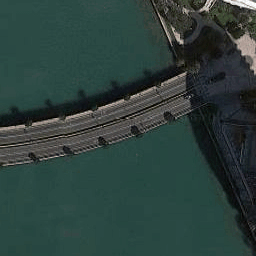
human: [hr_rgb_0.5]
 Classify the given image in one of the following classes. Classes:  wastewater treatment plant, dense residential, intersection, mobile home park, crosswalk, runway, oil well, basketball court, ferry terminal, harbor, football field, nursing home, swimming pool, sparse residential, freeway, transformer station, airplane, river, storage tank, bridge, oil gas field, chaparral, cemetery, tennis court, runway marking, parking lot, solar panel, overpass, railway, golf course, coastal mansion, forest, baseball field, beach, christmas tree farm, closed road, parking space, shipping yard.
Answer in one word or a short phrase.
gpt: bridge